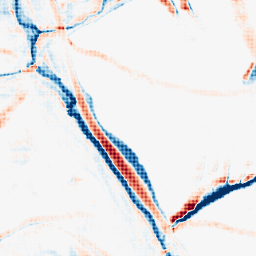
Category: morphological
Decomposition family: morphological_rect
Decomposition parameters: operation: average
width: 20
height: 10
Upsampling method: sinc_hamming
Upsampling parameters: scale: 8
kernel_size: 8
Upsampling scale: 8